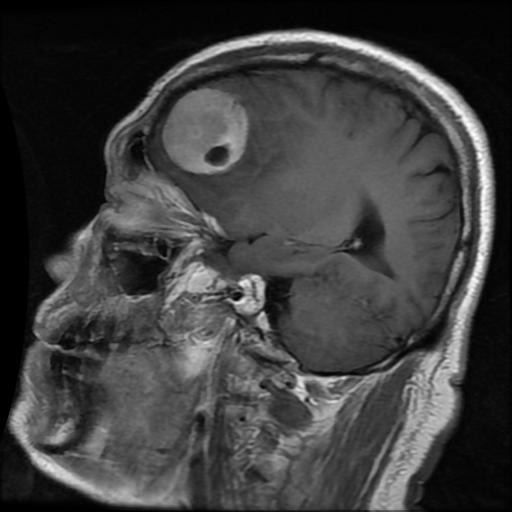
Label: meningioma